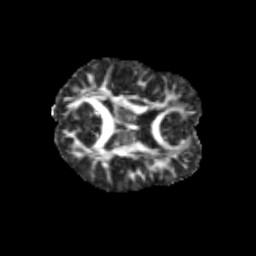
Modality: FA
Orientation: axial
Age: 11
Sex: male
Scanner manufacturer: siemens
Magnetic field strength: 3 T
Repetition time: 3.8 s
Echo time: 0.07 s